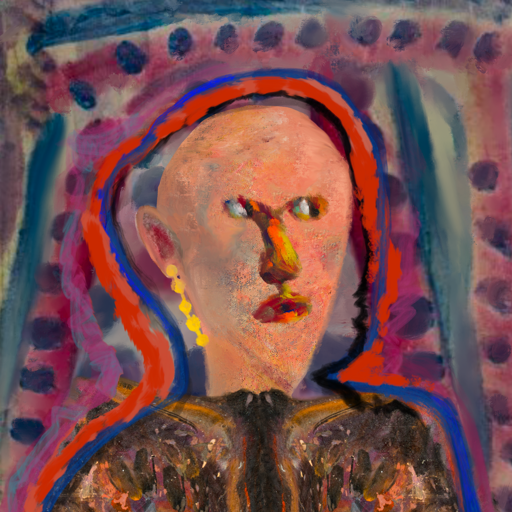
Background: HillGirl, Head And Neck Side: Irani, Face Side: An_Impression, Bust: Gypsy_Queen, Hair Side: Experience, Head Accessory: Blank, Second Necklace: Blank, Necklace: Blank, Baby: Blank